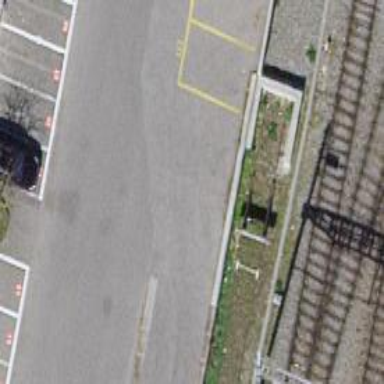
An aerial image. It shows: Railway buffer stop.